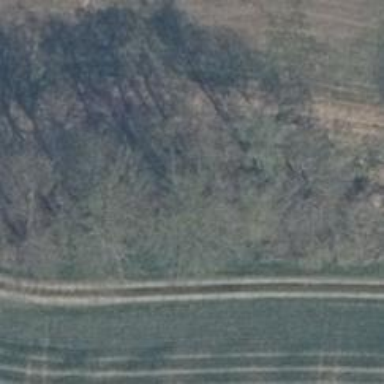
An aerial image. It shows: Row of trees in natural setting.